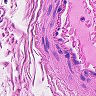
Metastatic tissue present: no